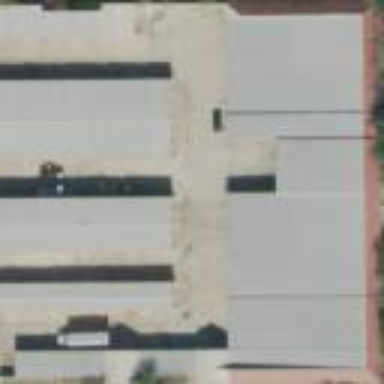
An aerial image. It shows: Warehouse.